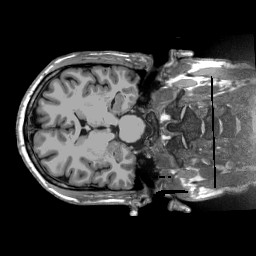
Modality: T1w
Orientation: axial
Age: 37
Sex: male